Interaction volume radius: 5 \u00c5
Interaction volume height: 20 \u00c5
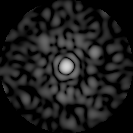
Disorder parameter: 0.8671